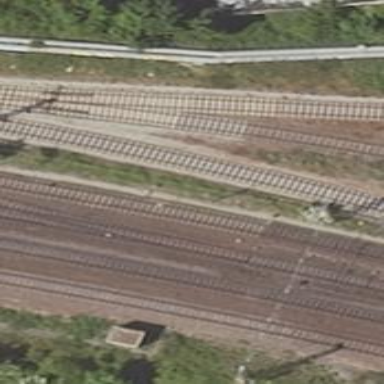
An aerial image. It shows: Railway signal.